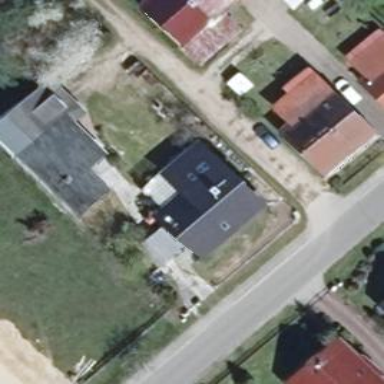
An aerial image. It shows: House with flat black roof.